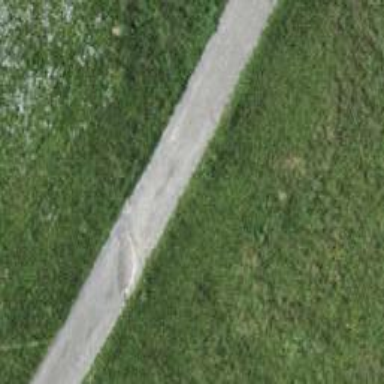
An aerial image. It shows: Asphalt track with grade 2 tracktype.